Question: I'm trying to install a global package through 'dotnet cli' but the command 'dotnet' does nothing. I don't get an error message that says the command is not found etc. but it also doesn't run.
<URL>
Between each line, cursor inside the powershell (or command prompt) turns into 'Working In Background' (  mode but after just a few seconds, it just gets into the new line without doing anything. During these few seconds, if I move the cursor outside the prompt, it goes back to regular mode. So it's doing something I guess.
What is happening here, and how can I solve this issue?
---
1-) Since my network is behind a proxy, I've added the proxy credentials through NPM configuration commands. (<URL>
(I also set the 'strict-ssl' to 'false').
2-) Since it didn't do anything, I also used <URL> method and edited the global 'nuget.config' file. But didn't solve any problem.
3-) I tried <URL> too, but setting the environment variable 'MSBuildSDKsPath' seems to do nothing about my problem.
My PATH variable has these:
'C:\Program Files\dotnet',
'%USERPROFILE%\.dotnet ools'
I also downloaded the latest Dotnet 5.0 SDK and installed it, but nothing.
---
Only command that works with 'dotnet' is the '--list-sdks' command which shows this result:
<URL>
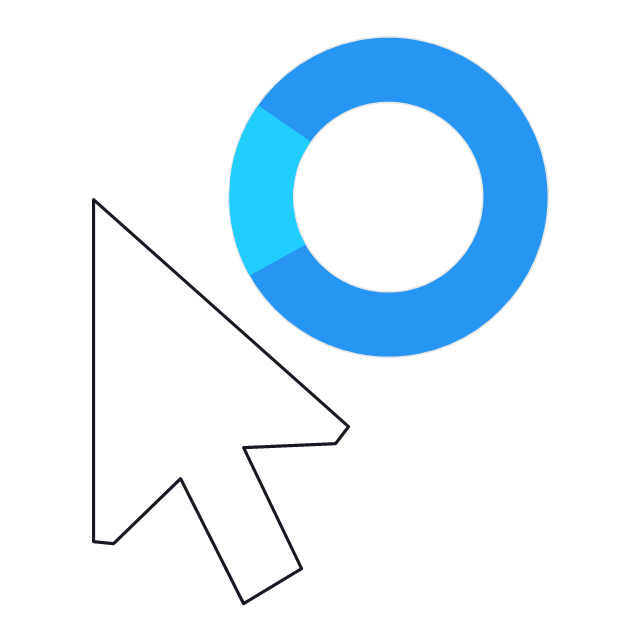
Answer: I uninstalled all the .NET SDKs and runtimes, I also removed all the installed modules on both VS 2019 and VS 2022 Preview using the Visual Studio Installer, then restarted my computer.
While installing the SDKs and runtimes from <URL> I checked the .NET version using the command line and command 'dotnet --version' after every installation to see when exactly it starts not working. After installing all the SDK's up to .NET 5, there was no issue. And since I did not really need the .NET 6 SDK I didn't specifically download it thinking VS 2022 Preview would automatically install it anyways.
Using Visual Studio Installer, I installed the necessary components for the dotnet development on the VS 2019 and the previously mentioned command was working on point. Then I proceeded to install the necessary components on the VS 2022 Preview but after installing it, the command started to not work. So there it was, the of the problem. Something about VS 2022 Preview's installment process just corrupts dotnet cli, but I'm not sure if it's just me.
You also need a restart after all the installments or dotnet cli might show some errors.